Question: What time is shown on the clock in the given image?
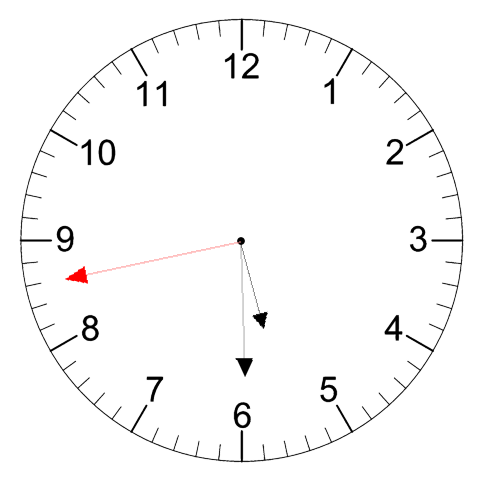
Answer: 05:29:43